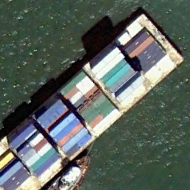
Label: Container_ship